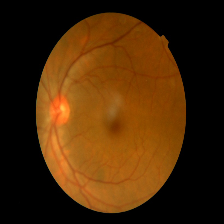
Diabetic retinopathy grade: Mild